Interaction volume radius: 5 \u00c5
Interaction volume height: 40 \u00c5
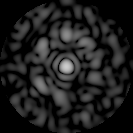
Disorder parameter: 0.7066